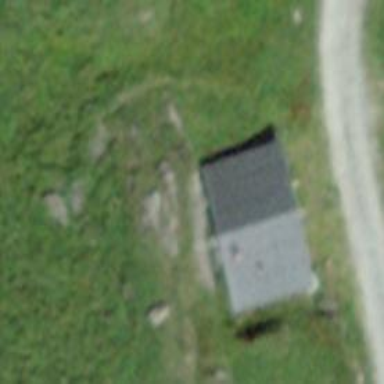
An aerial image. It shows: Shelter.